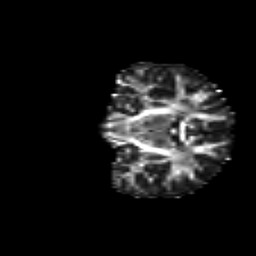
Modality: FA
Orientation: coronal
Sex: male
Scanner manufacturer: siemens
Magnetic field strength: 3 T
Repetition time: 5 s
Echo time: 0.071 s